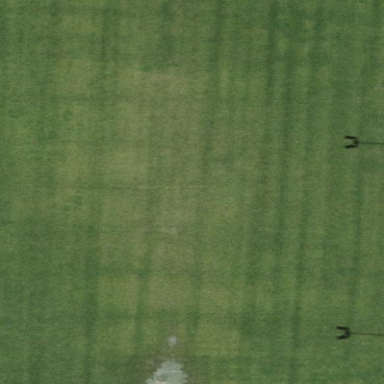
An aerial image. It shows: Soccer pitch for leisureland activities.